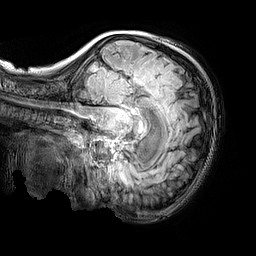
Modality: FLAIR
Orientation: sagittal
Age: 11
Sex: female
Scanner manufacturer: siemens
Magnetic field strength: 3 T
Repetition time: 5 s
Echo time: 0.388 s